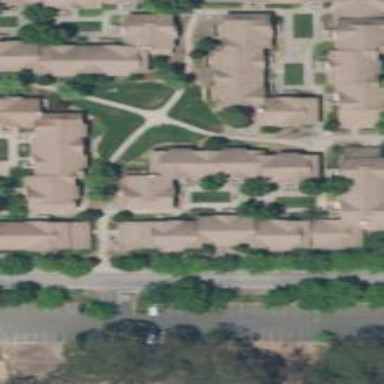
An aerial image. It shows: Dormitory building.